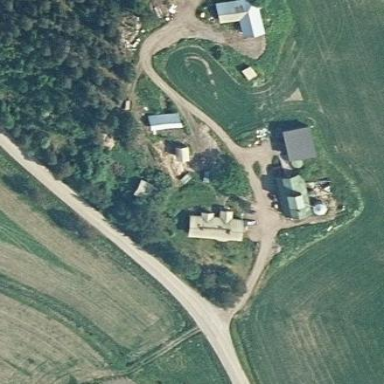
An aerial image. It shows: Farmyard area.